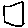
Label: square